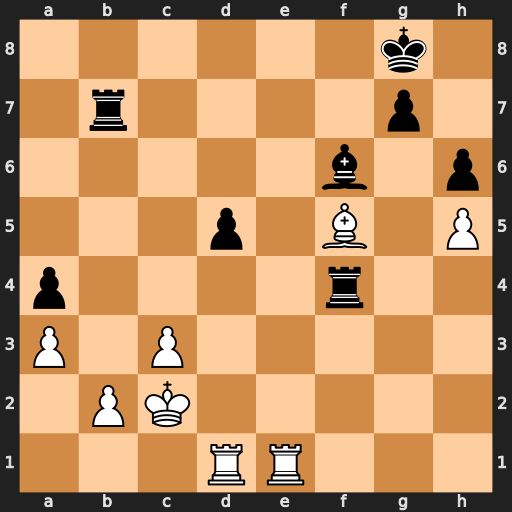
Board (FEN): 6k1/1r4p1/5b1p/3p1B1P/p4r2/P1P5/1PK5/3RR3
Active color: w
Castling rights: -
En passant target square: -
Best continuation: Re8+ Kf7 Bg6#